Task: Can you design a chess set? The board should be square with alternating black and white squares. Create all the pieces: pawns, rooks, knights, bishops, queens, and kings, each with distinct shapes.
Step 945:
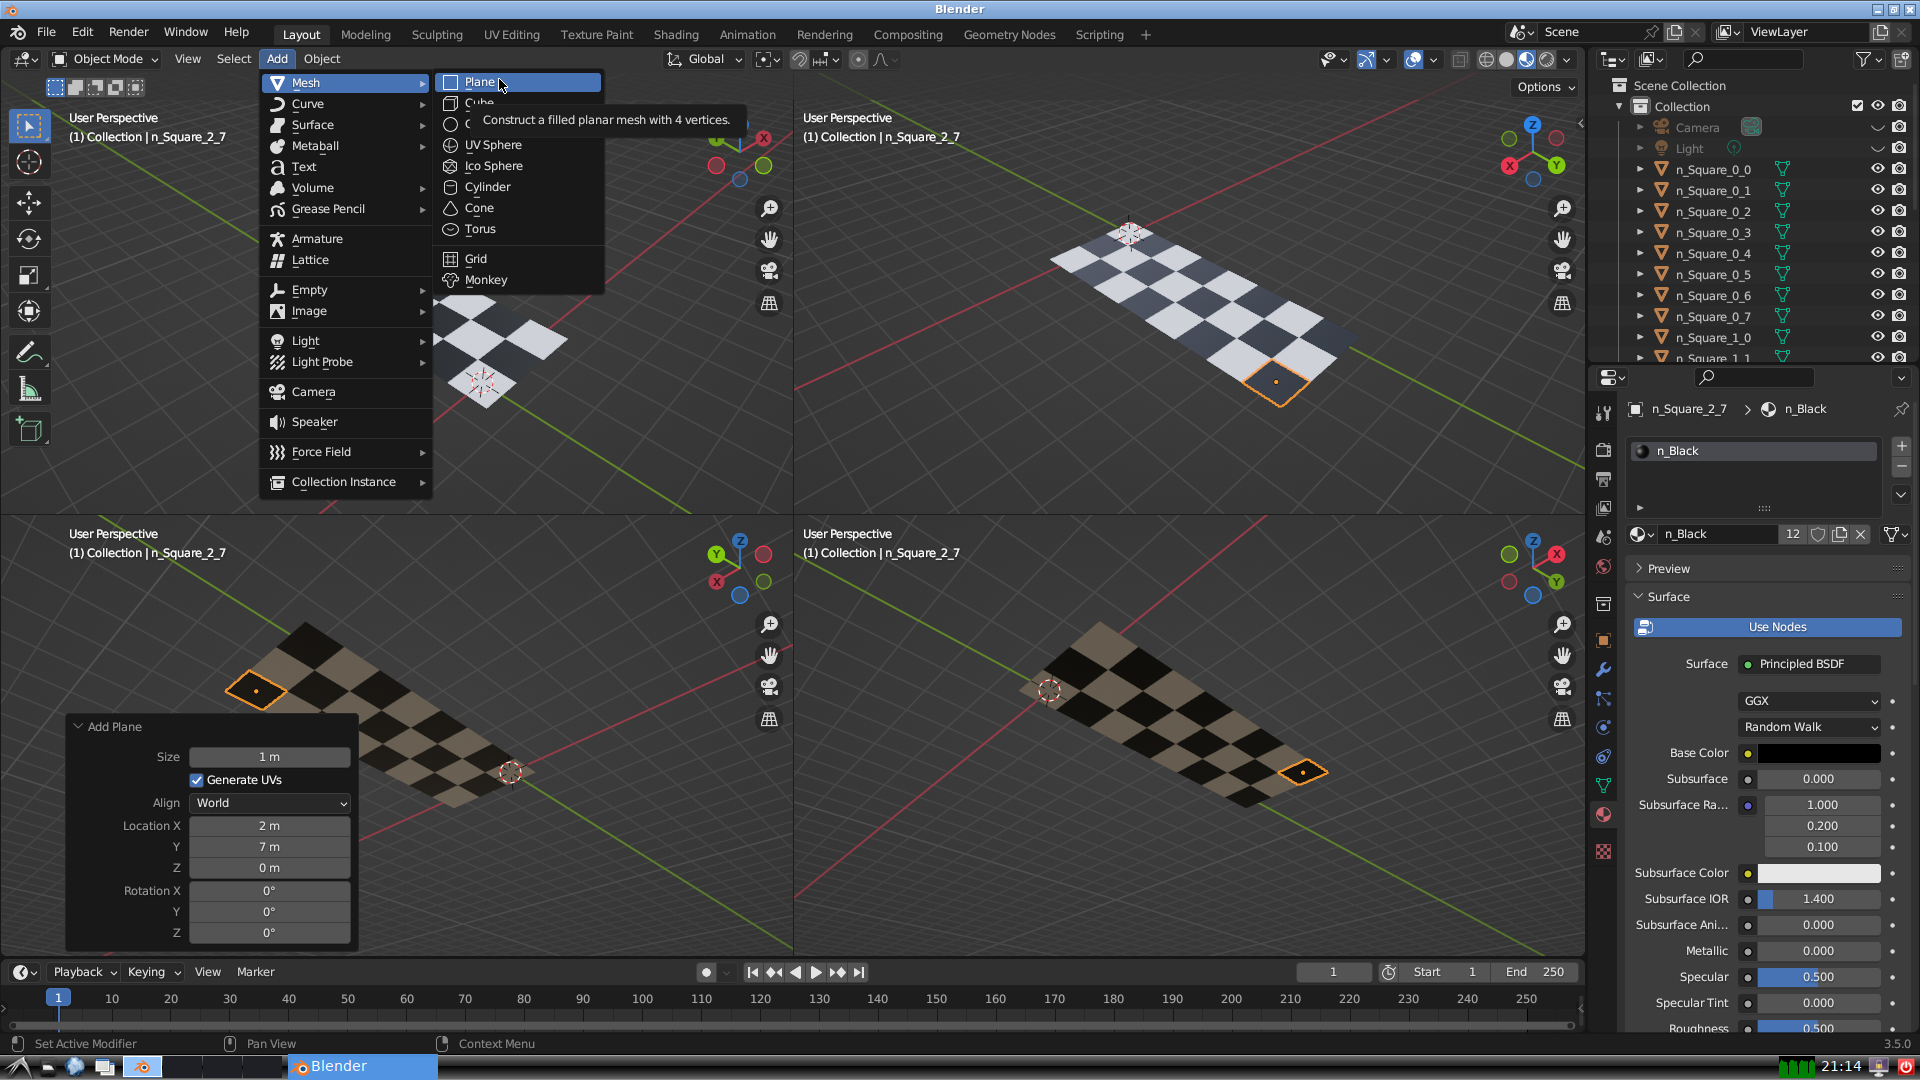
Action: click: no